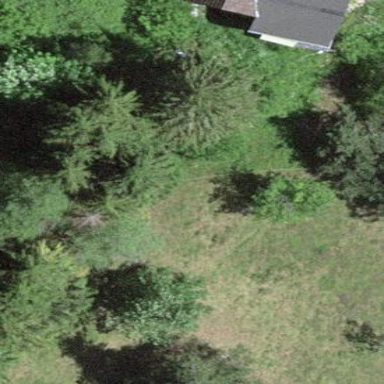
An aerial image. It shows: Forest area.